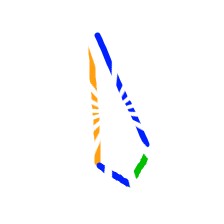
Shape: kite